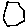
Label: hexagon